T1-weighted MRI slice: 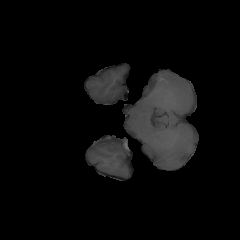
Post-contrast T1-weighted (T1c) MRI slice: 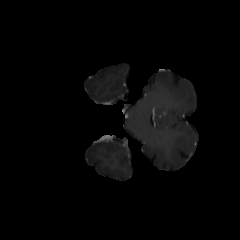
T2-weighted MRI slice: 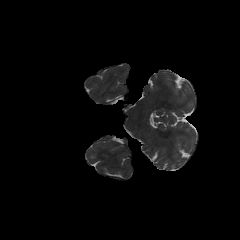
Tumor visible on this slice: no